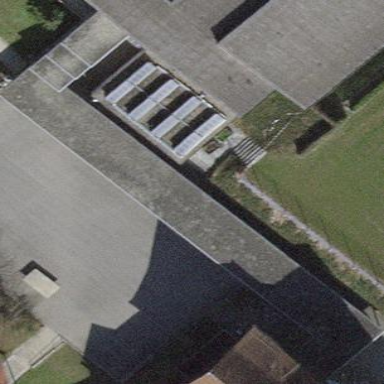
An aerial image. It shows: View of roof of building.